【题型】证明题　【知识点】立体几何　【难度】easy
如图，已知三棱锥 \(P-ABC\) 中，\(AB \perp AC\)，\(PA \perp\) 平面 \(ABC\)，\(PA = AB = 3\)，\(AC = 4\)，\(M\) 为 \(BC\) 中点，\(E\) 为 \(AC\) 中点，\(F\) 为 \(PC\) 中点。

\noindent
(1) 证明：平面 \(MEF \parallel\) 平面 \(PAB\)；
\noindent
(2) 求直线 \(ME\) 到平面 \(PAB\) 的距离。
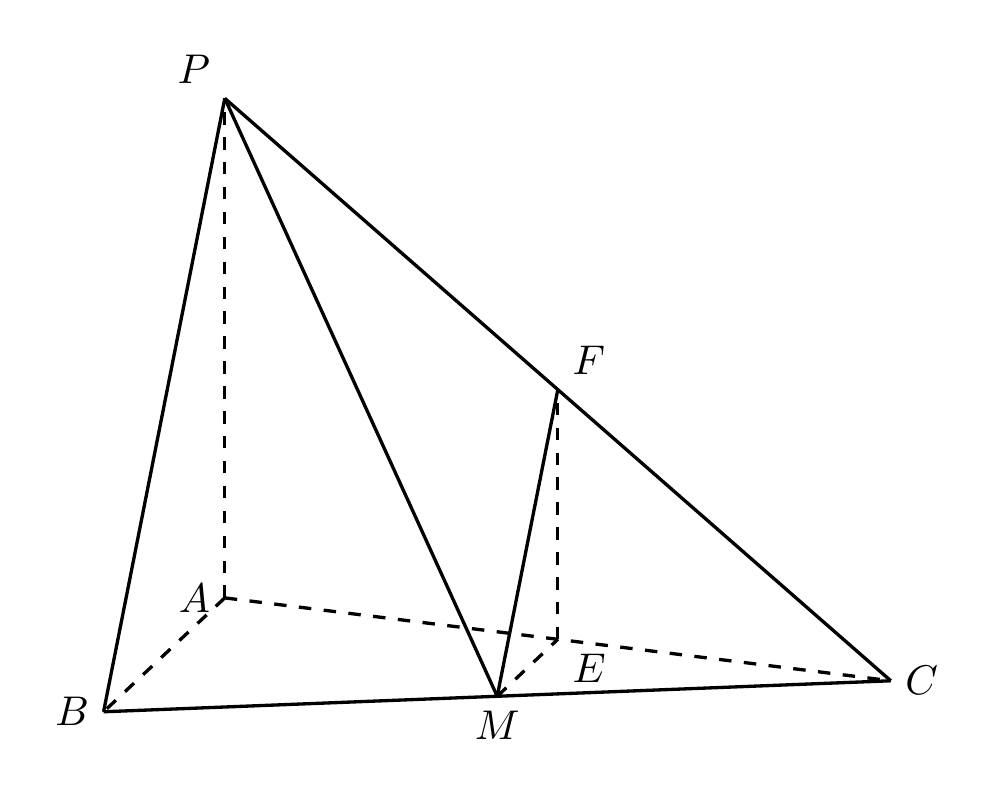
【解答】

【答案】(1) 证明见解析；(2) \(\boldsymbol{2}\)
【知识点】证明面面平行、求直线与平面的距离
【分析】
(1) 利用面面平行的判定定理直接证明即可；
(2) 根据线面间的距离转化为点面距离，即可得出答案。
【详解】
（1）因为 \(M\) 为 \(BC\) 中点，\(E\) 为 \(AC\) 中点，\(F\) 为 \(PC\) 中点，
所以 \(EF \parallel PA\)，\(EF \not\subset\) 平面 \(PAB\)，\(PA \subset\) 平面 \(PAB\)，
所以 \(EF \parallel\) 平面 \(PAB\)，同理可证 \(ME \parallel\) 平面 \(PAB\)。
因为 \(ME \cap EF = E\)，\(ME, EF \subset\) 平面 \(MEF\)，
所以平面 \(MEF \parallel\) 平面 \(PAB\)。
（2）平面 \(MEF \parallel\) 平面 \(PAB\)，
\(PA \perp\) 平面 \(ABC\)，\(AC \subset\) 平面 \(ABC\)，
所以 \(PA \perp AC\)。
因为 \(AB \perp AC\)，\(PA \cap AB = A\)，\(PA, AB \subset\) 平面 \(PAB\)，
所以 \(AC \perp\) 平面 \(PAB\)。
由（1）可知 \(ME \parallel\) 平面 \(PAB\)，
所以 \(AE\) 为直线 \(ME\) 到平面 \(PAB\) 的距离。
因为 \(E\) 为 \(AC\) 中点，\(AC = 4\)，则 \(AE = 2\)，
直线 \(ME\) 到平面 \(PAB\) 的距离为 \(2\)。